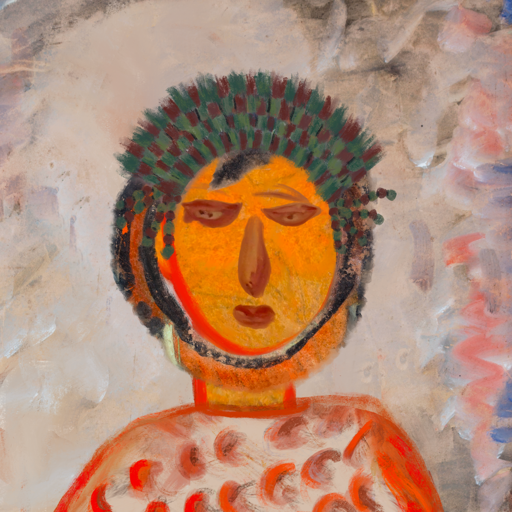
Background: Roy_Bahadur, Head And Neck Front: Sisters, Face Front: Pious_Lady, Bust: Rupkatha, Hair Front: Childish, Head Accessory: After_Raid_Crown, Second Necklace: Blank, Necklace: Blank, Baby: Blank